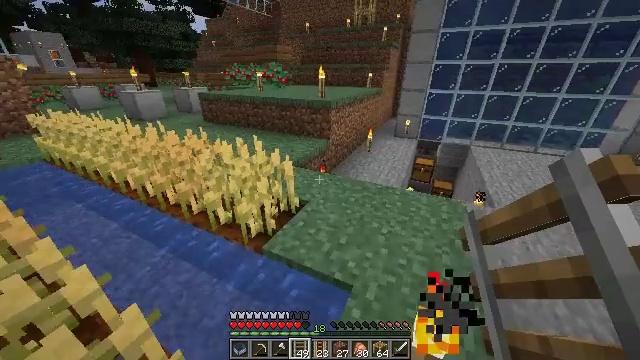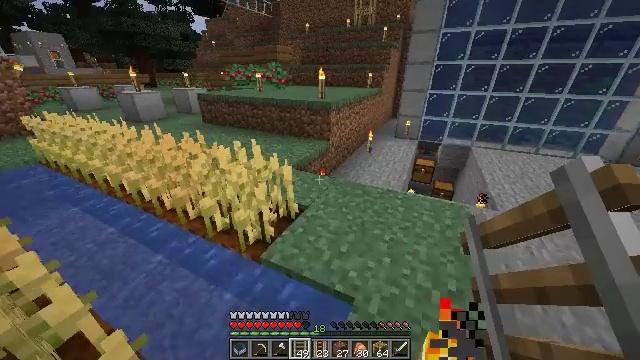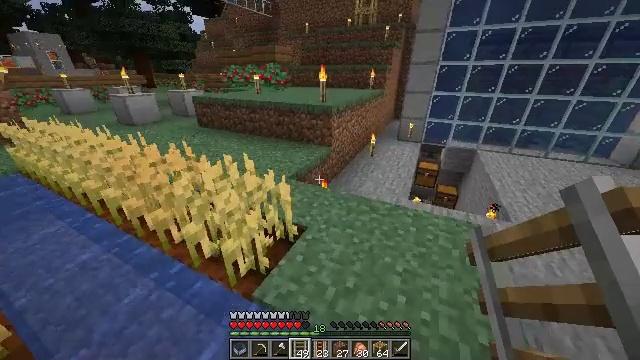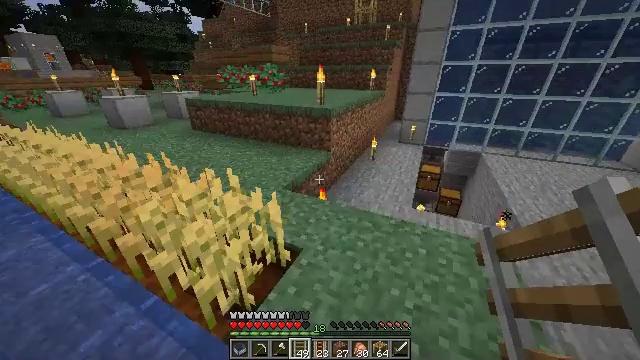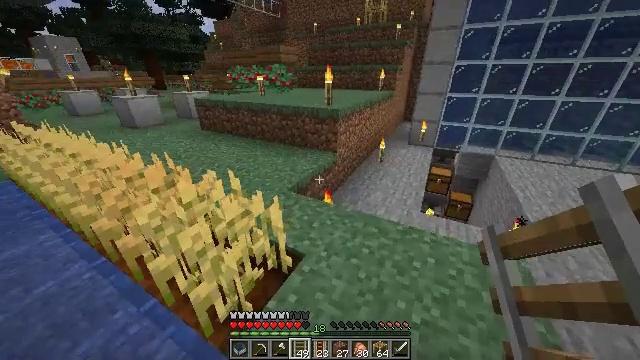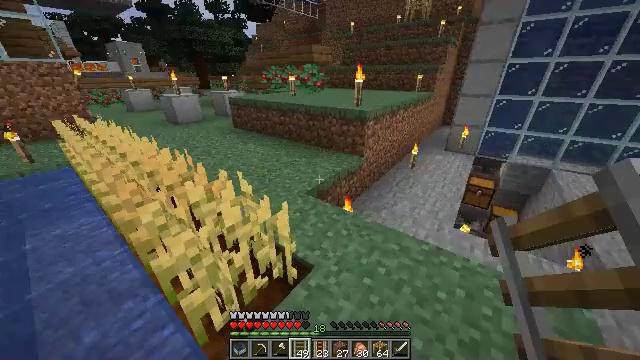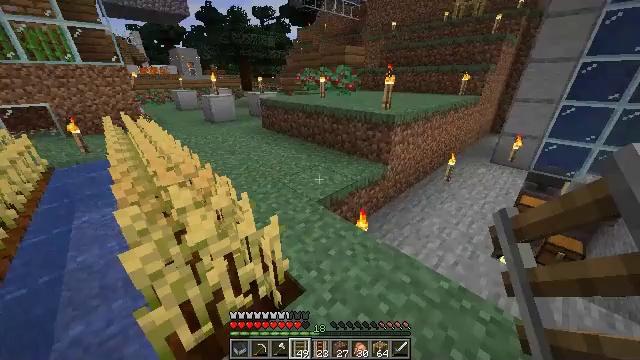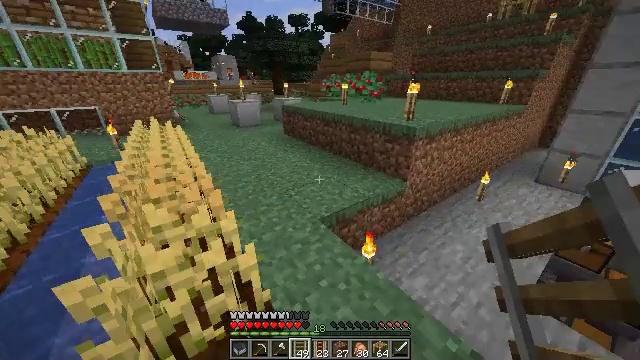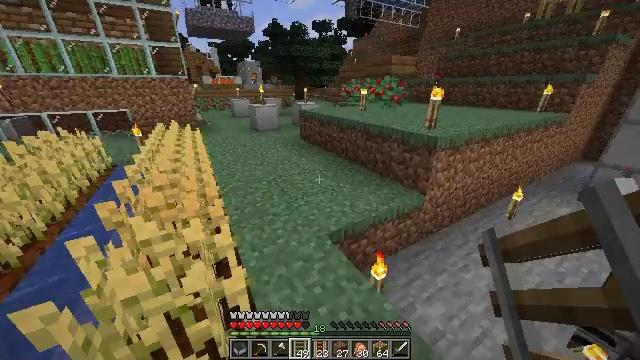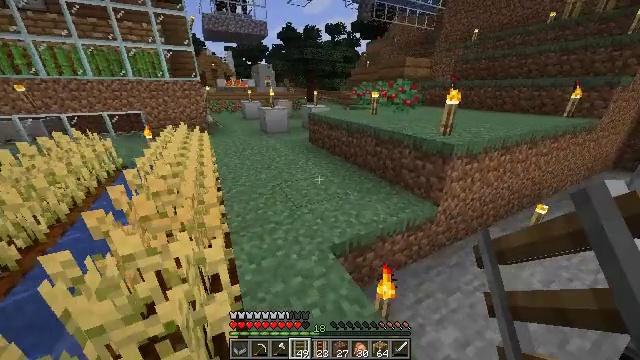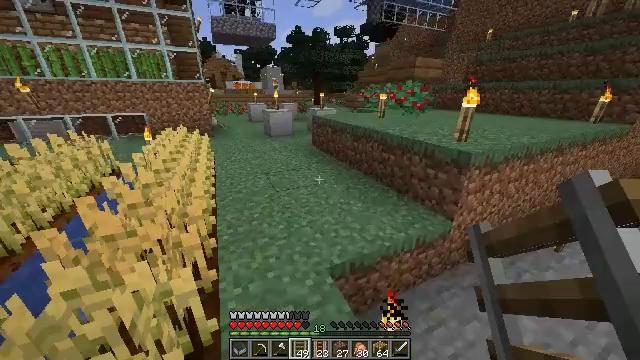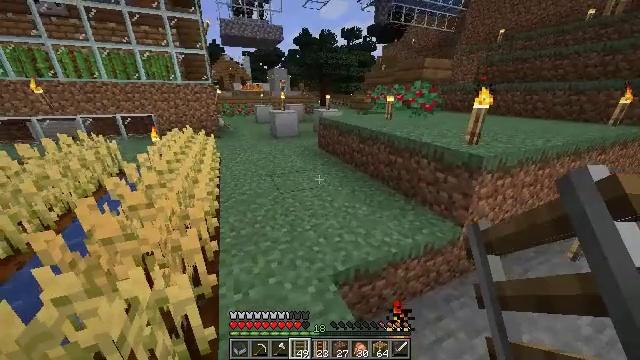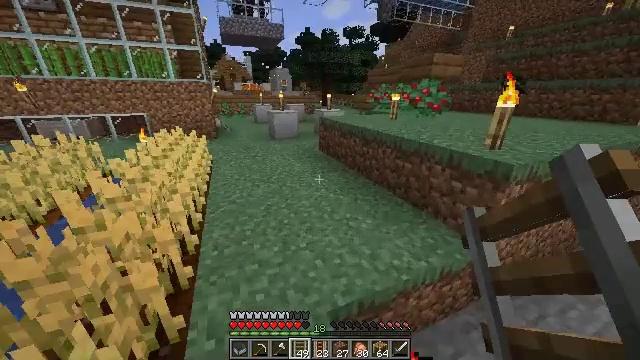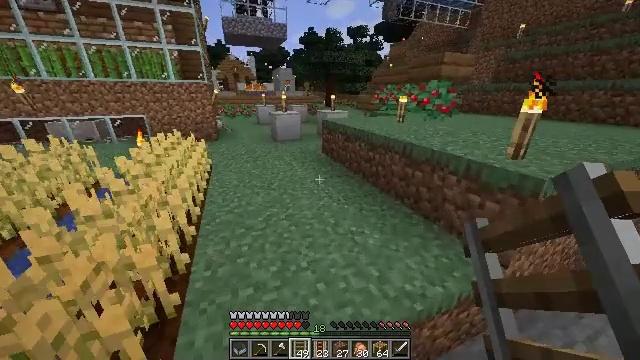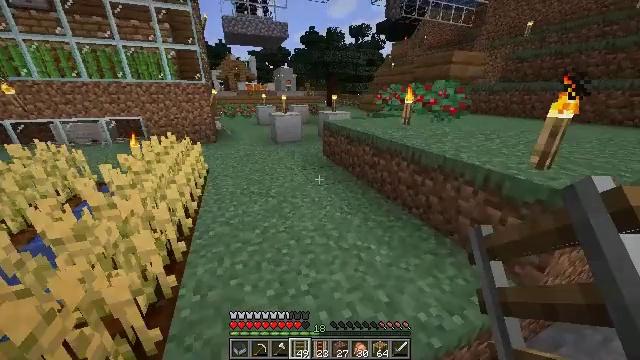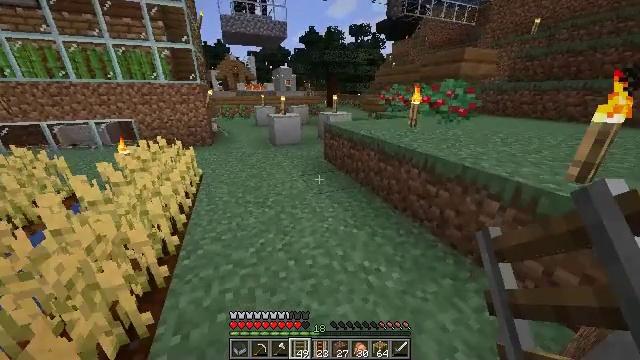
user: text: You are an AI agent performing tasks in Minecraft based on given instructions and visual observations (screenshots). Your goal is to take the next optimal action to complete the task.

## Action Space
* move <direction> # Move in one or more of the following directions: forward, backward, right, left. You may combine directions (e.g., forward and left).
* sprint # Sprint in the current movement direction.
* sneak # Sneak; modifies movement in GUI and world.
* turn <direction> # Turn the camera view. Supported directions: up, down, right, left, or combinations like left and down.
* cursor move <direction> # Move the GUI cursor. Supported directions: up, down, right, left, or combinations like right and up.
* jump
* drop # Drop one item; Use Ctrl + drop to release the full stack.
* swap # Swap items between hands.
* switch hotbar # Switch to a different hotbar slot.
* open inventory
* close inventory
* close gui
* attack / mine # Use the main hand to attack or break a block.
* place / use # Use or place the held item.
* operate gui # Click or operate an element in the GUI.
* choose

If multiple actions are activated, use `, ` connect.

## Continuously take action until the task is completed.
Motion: motion action
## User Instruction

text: Dig and collect smooth stone.
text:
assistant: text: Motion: move forward, sprint
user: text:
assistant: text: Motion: move forward
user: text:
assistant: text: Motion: move forward and move right
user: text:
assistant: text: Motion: move forward and move right, turn left
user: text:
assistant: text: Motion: move forward and move right, turn left
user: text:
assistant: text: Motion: move forward and move right, turn left
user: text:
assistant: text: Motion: move forward and move right, sprint, turn left and up
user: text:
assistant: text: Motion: move forward, sprint, turn left and up
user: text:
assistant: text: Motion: move forward, sprint, turn left
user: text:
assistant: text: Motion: move forward, sprint, turn left
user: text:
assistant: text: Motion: move forward, turn left
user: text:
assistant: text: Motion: move forward
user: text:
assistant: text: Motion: move forward
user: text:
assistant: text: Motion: move forward
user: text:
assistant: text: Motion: move forward
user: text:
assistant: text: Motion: move forward
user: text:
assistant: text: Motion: move forward, sprint
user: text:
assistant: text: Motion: move forward, sprint, turn left
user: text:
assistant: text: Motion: move forward, sprint, turn left
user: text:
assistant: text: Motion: move forward, sprint, turn left
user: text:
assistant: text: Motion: move forward, sprint, turn left
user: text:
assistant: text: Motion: move forward
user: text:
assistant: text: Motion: move forward
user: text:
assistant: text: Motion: move forward
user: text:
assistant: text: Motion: move forward
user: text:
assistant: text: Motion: move forward
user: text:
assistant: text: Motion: move forward
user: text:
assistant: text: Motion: move forward
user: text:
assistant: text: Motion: move forward
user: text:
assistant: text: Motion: move forward